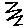
Label: zigzag